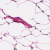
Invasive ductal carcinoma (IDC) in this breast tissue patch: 0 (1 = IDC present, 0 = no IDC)